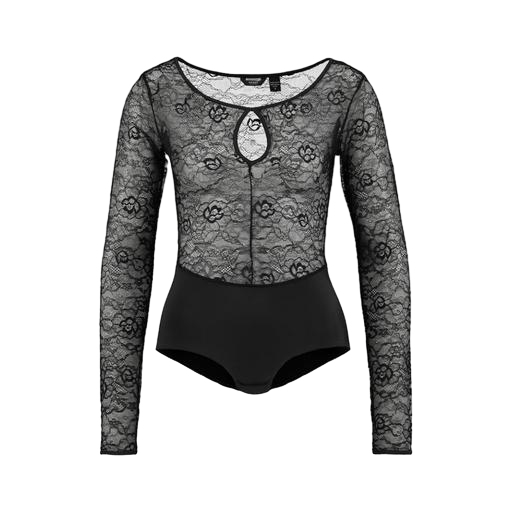
black leotard lace, long sleeve lace, black long-sleeved lace top, white background